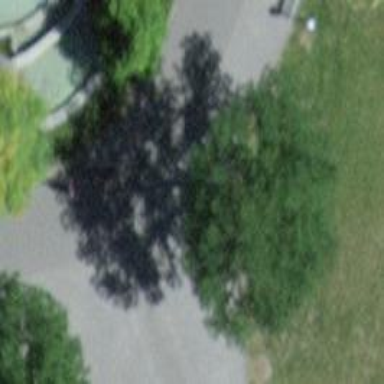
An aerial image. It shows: Avenue lined with broadleaved trees.